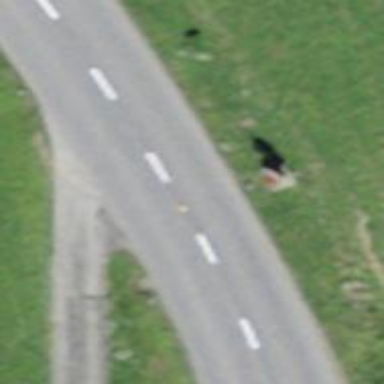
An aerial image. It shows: Primary road with asphalt surface.